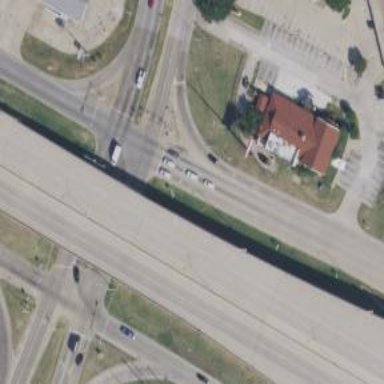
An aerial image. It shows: Secondary road with frontage road.